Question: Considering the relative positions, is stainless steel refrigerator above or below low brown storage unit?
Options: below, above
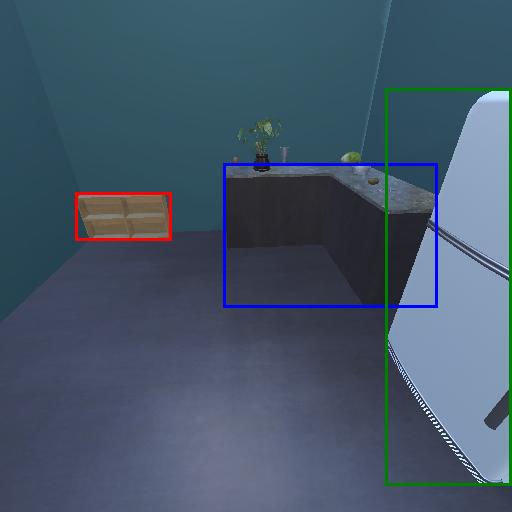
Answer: below